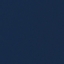
Land use / land cover: SeaLake